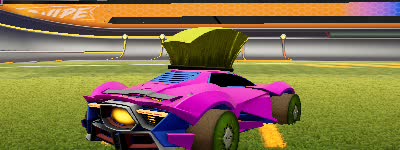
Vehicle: werewolf